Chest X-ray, AP view. Patient: 54 years old, sex M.
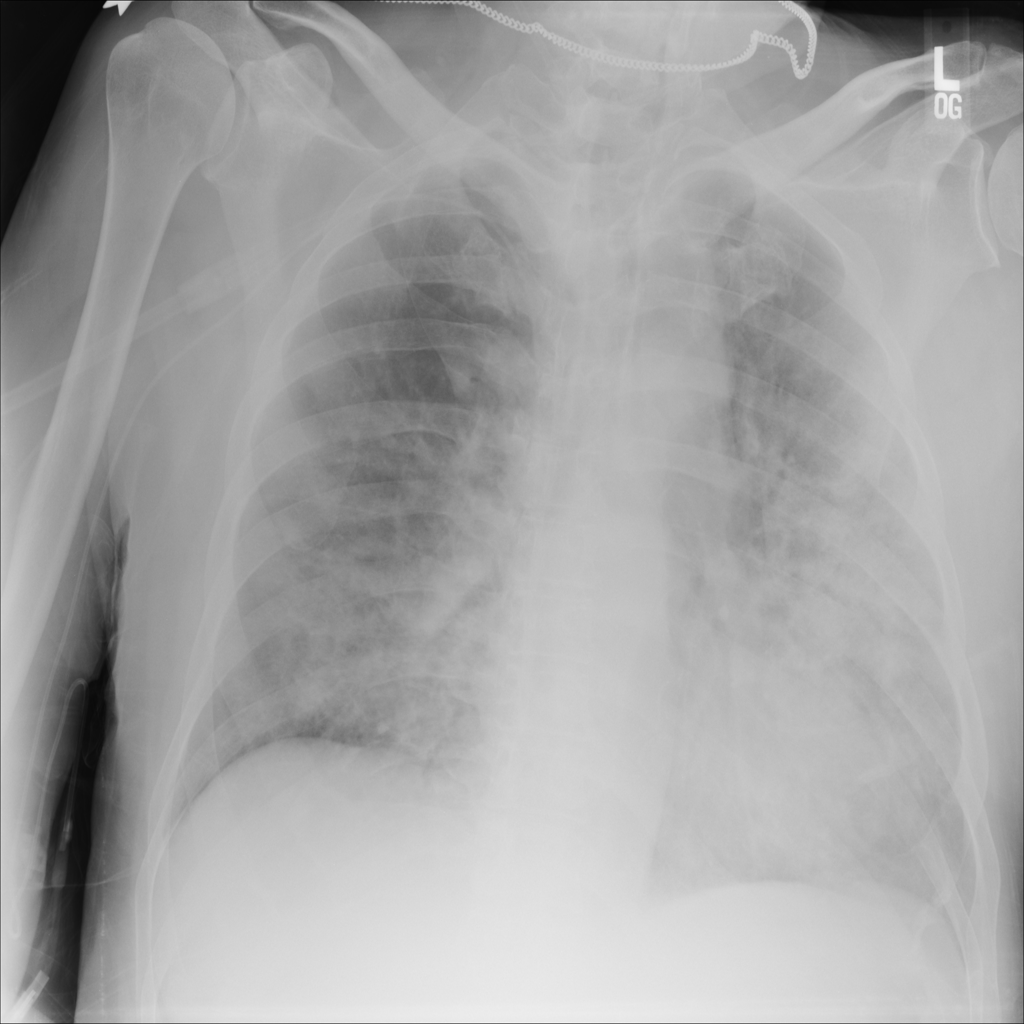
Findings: No Finding